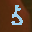
Label: 5